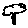
Label: tree